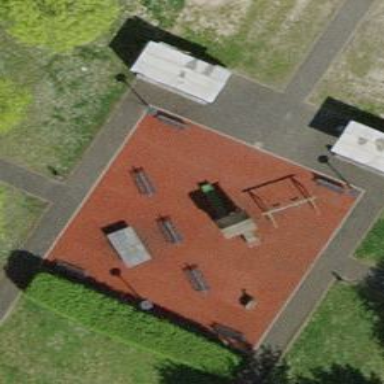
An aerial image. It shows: Playground area for leisure activities on the land.